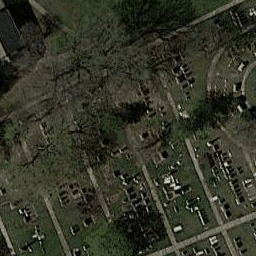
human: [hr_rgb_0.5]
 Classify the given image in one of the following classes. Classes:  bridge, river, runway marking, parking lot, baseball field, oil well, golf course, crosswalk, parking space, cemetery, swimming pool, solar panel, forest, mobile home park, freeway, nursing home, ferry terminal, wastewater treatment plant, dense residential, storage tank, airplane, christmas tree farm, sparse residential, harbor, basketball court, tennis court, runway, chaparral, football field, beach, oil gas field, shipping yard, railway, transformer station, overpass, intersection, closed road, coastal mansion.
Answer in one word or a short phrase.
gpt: cemetery